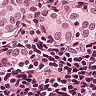
Metastatic tissue present: yes